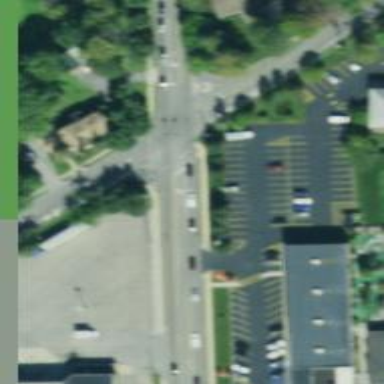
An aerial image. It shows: Footway with asphalt surface and marked with lines for crossing.